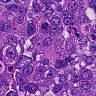
Metastatic tissue present: yes